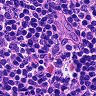
Metastatic tissue present: no